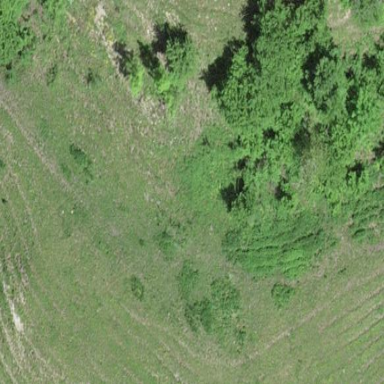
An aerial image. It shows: Patch of scrub vegetation.